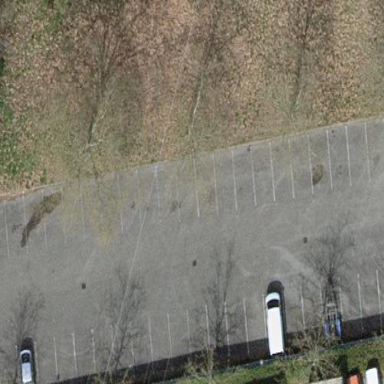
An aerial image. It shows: Parking area with surface.